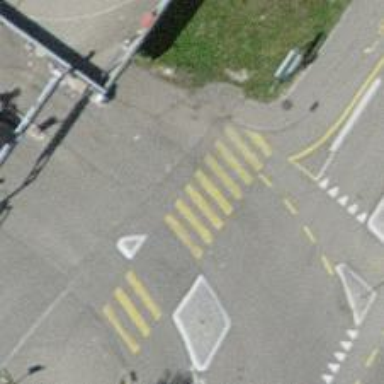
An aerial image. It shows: Zebra crossing on the road.